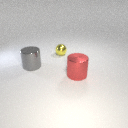
large red metal cylinder in front of large gray metal cylinder